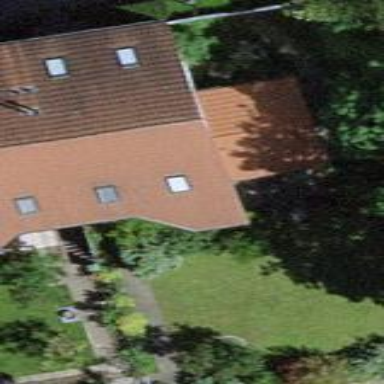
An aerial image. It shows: Terrace building.